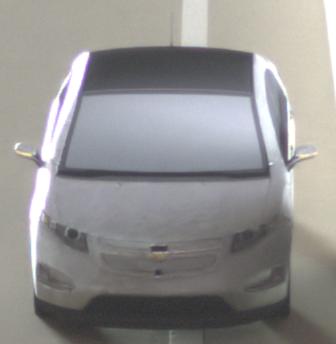
Make: Chevrolet
Model: Volt
Detailed model: Volt
Model produced from: 2011/11
Model produced until: 2014/08
Doors: 5
Color: white
Road condition: dry road
Daytime: midday
Contrast: medium contrast